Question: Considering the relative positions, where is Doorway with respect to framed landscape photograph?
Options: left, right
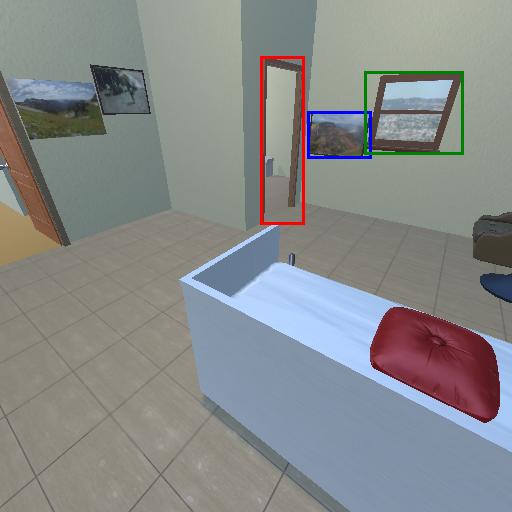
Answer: left